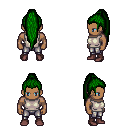
a pixel art fantasy rpg character, male body template, human, dark skin, white sleeveless shirt, metal pants, green extra-long topknot hairstyle, maroon shoes, four views (front, back, left, right), 2x2 character sprite sheet, small pixel art, hard edges, no anti-aliasing